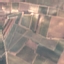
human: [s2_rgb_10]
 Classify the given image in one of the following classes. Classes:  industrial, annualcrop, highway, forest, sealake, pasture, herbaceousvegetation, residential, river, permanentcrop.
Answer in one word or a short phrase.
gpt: PermanentCrop